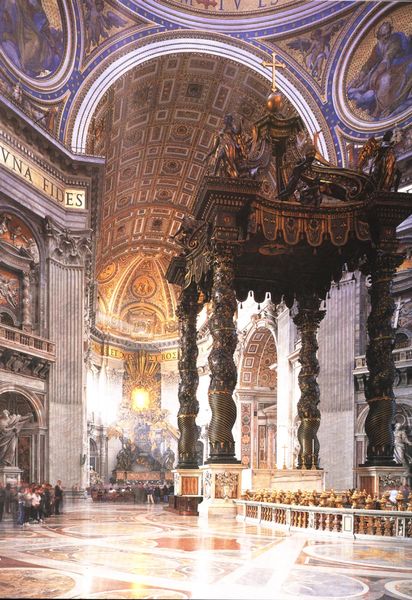
Titel: Baldachin
Künstler: Giovanni Lorenzo Bernini
Standort: Rom, S. Pietro (EU - I - Latium)
Schlagwörter: blau, gemälde, menschen, holz, licht, marmor, schwarz, säule, säulen, barock, innenraum, kirche, gold, gotik, rund, kuppel, halle, foto, gewölbe, kreuz, dom, groß, kugel, altar, rom, christus, grab, jesus, jesus christus, baldachin, balu, kassetten, kassettendecke, heilige, fresko, marmorboden, michelangelo, petersdom, sankt peter, latein, apostel, fides, peterskirche, golk, kold, intarsiern, irom